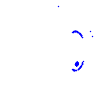
Particle: electron